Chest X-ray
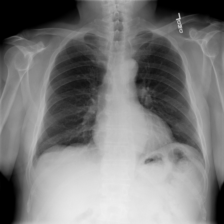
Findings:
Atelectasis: negative
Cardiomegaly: negative
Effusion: negative
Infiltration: negative
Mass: negative
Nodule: negative
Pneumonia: negative
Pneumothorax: negative
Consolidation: negative
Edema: negative
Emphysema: negative
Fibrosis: negative
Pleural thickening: negative
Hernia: negative